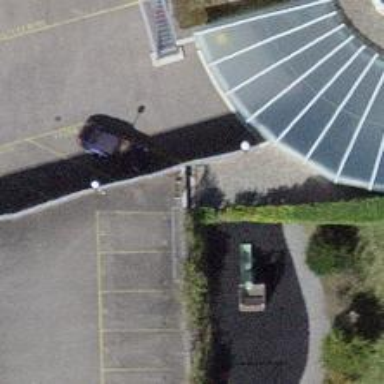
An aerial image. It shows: Charging station.